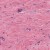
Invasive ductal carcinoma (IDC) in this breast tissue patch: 0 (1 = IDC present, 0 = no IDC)